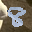
Label: 8